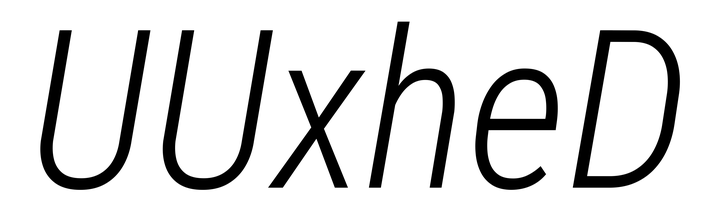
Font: Roboto-Italic_Condensed_Light_Italic